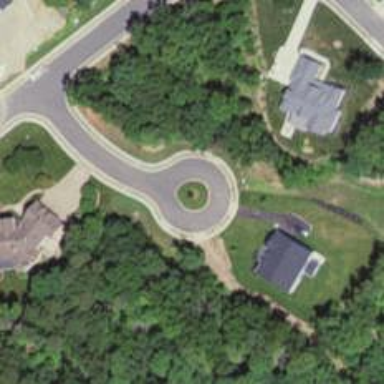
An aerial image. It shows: Turning loop on the road.